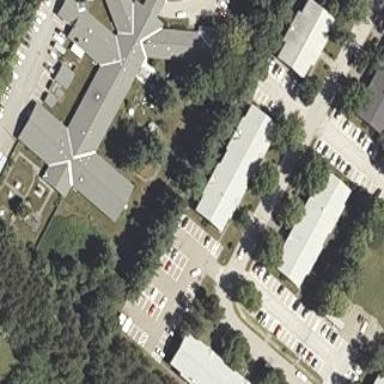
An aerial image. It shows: Nursing home building.